Field crop: maize
Growth stage: 2
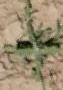
Species: atriplex